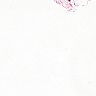
Metastatic tissue present: no